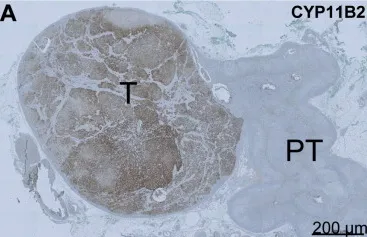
Distribution of aldosterone synthase (CYP11B2) and LHCGR in the patient's adrenal. (A), Distribution of CYP11B2 immunoreactivity in the tumor region (T) of the adrenal tissue.
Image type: pathology (immunostaining)